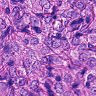
Metastatic tissue present: yes